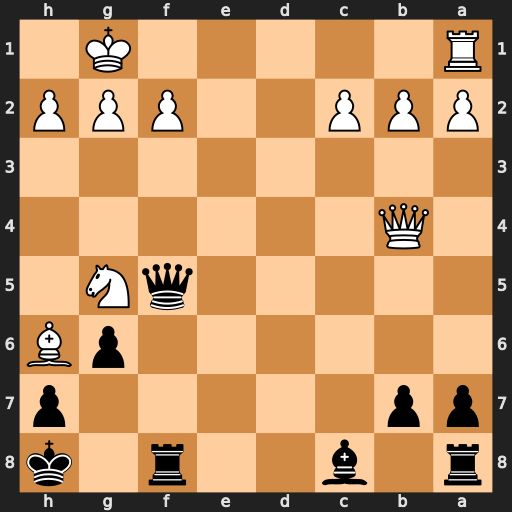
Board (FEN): r1b2r1k/pp5p/6pB/5qN1/1Q6/8/PPP2PPP/R5K1
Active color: b
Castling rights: -
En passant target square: -
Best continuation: Qxf2+ Kh1 Qf1+ Rxf1 Rxf1#